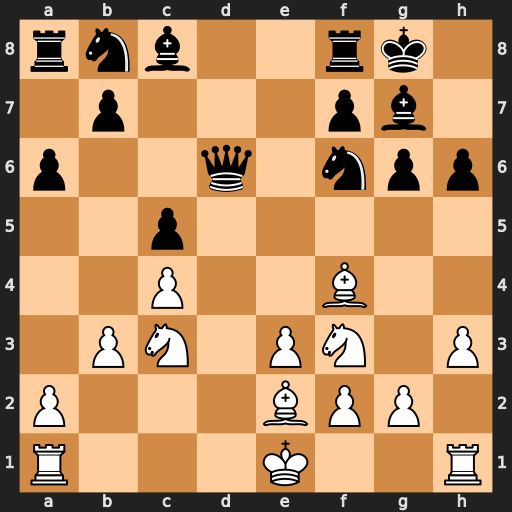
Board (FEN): rnb2rk1/1p3pb1/p2q1npp/2p5/2P2B2/1PN1PN1P/P3BPP1/R3K2R
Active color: w
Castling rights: KQ
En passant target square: -
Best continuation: Bxd6 Ne8 Be5